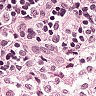
Metastatic tissue present: no